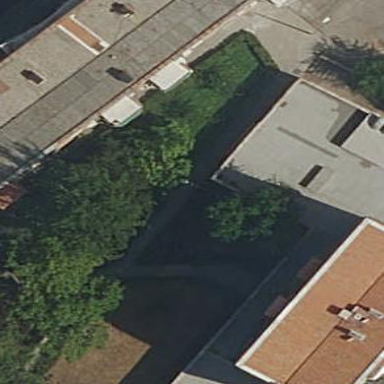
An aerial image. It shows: Hipped roof apartment building.